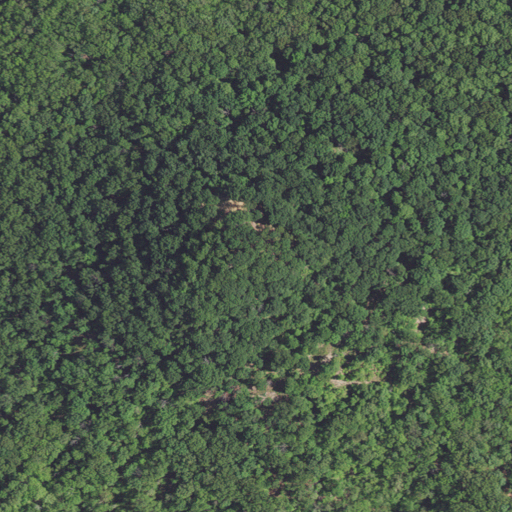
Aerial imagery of mountain in Kentucky named Earls Knob containing deciduous forest and mixed forest